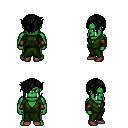
a pixel art fantasy rpg character, male body template, orc, green skin, green robe, teal pants, black pixie cut hairstyle, cloth bracers, brown shoes, four views (front, back, left, right), 2x2 character sprite sheet, small pixel art, hard edges, no anti-aliasing